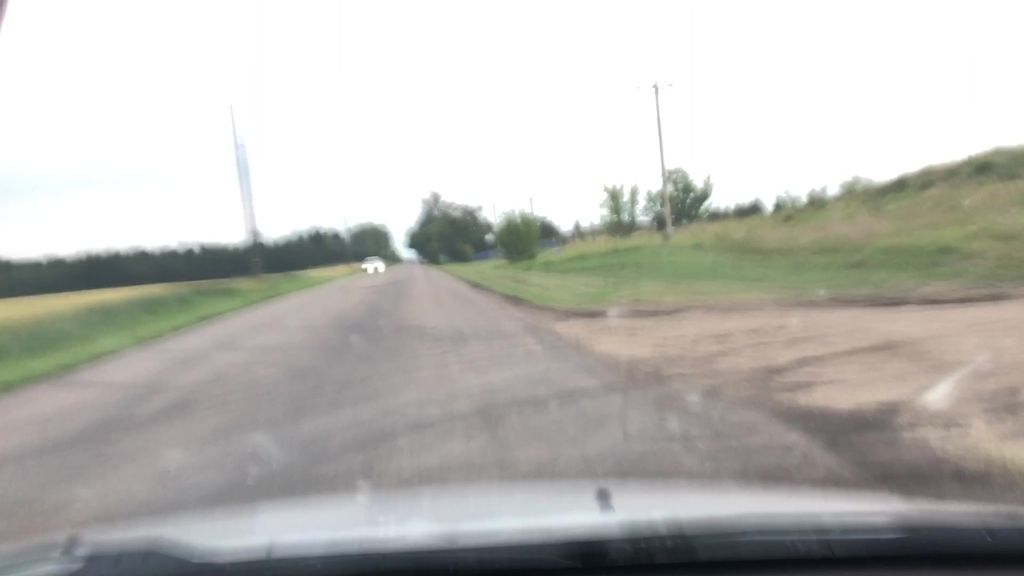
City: edmonton